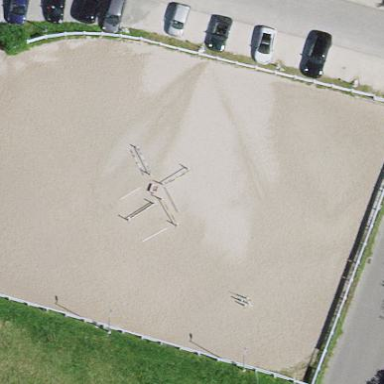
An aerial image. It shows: Fenced equestrian pitch with sandy surface for leisure activities.